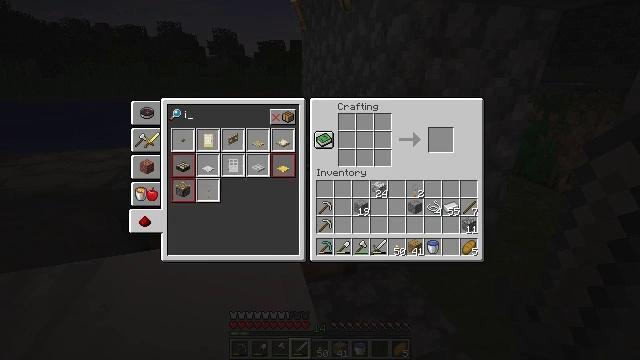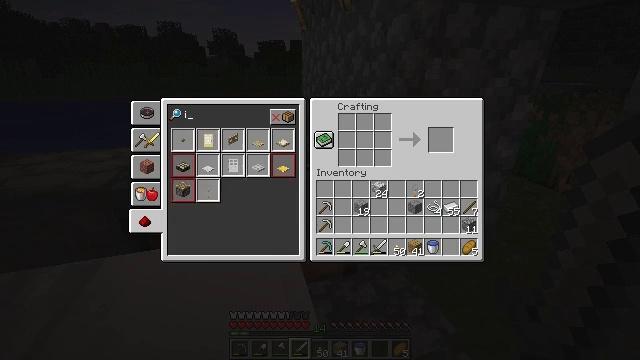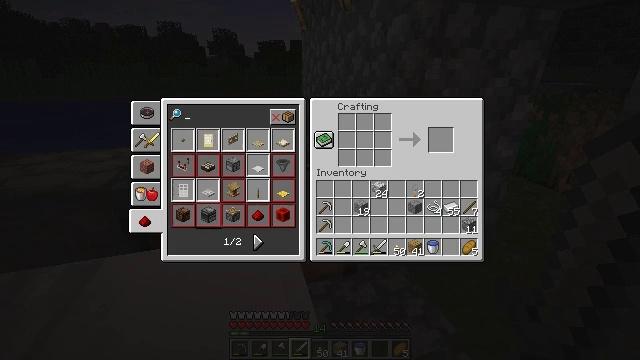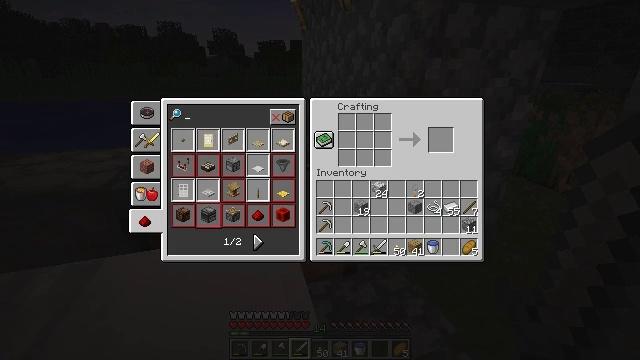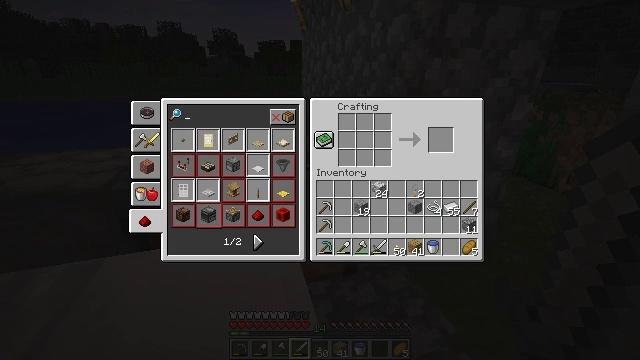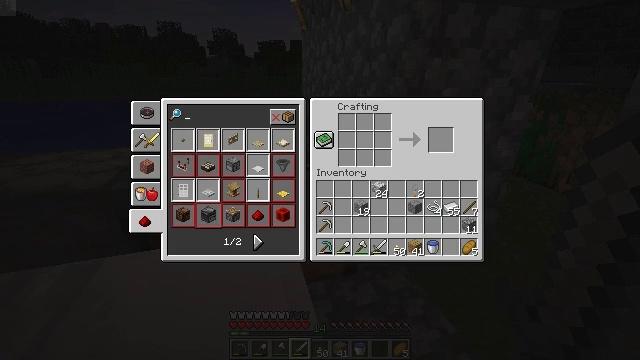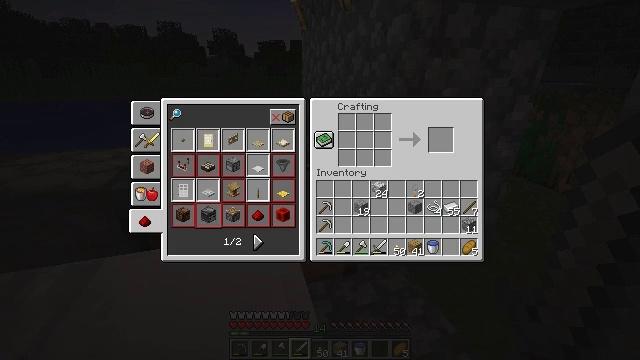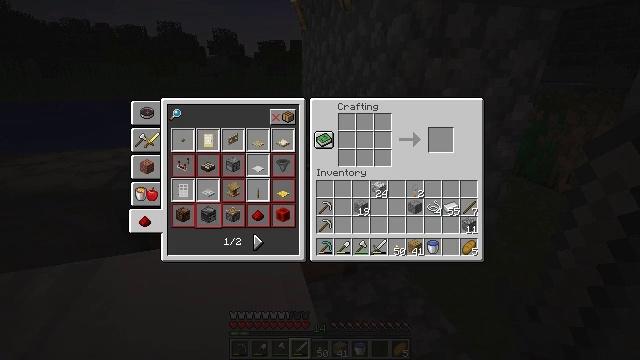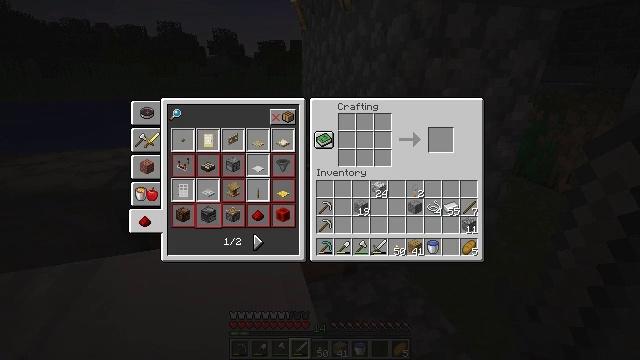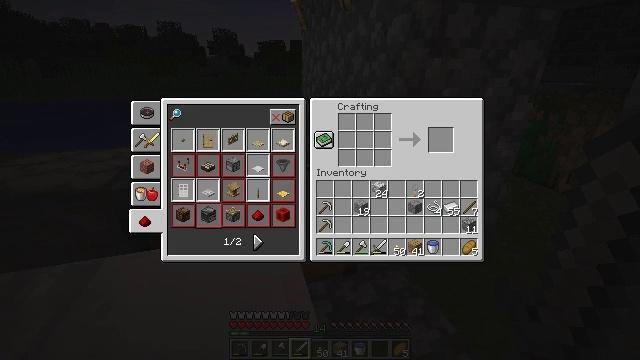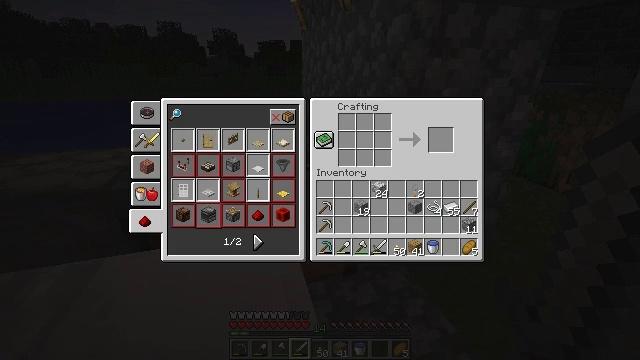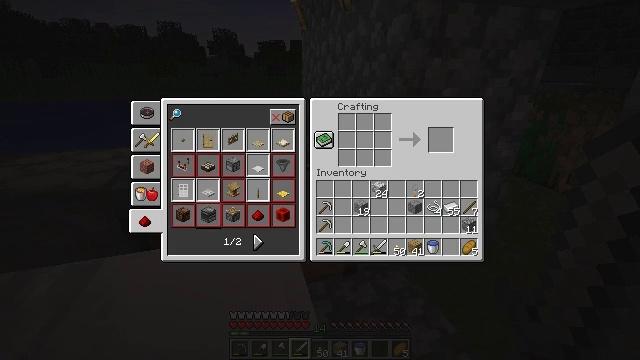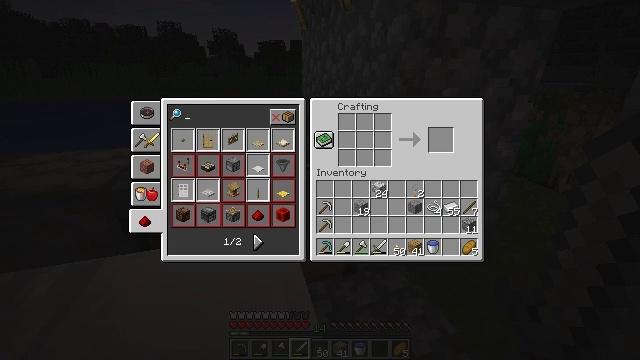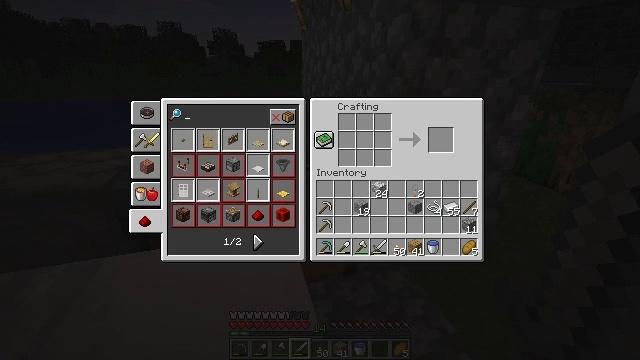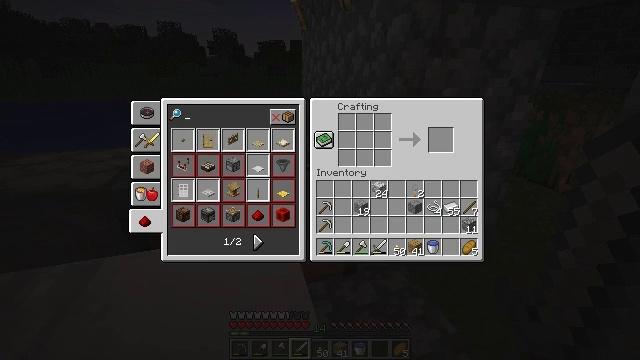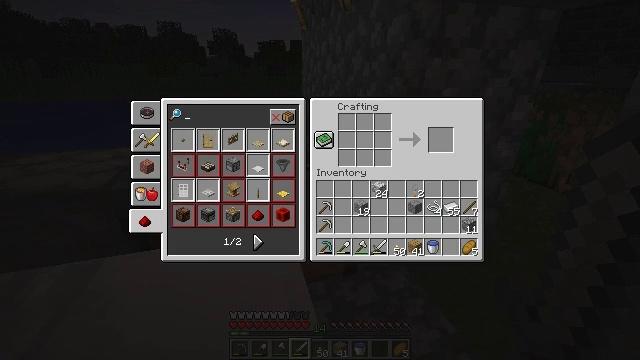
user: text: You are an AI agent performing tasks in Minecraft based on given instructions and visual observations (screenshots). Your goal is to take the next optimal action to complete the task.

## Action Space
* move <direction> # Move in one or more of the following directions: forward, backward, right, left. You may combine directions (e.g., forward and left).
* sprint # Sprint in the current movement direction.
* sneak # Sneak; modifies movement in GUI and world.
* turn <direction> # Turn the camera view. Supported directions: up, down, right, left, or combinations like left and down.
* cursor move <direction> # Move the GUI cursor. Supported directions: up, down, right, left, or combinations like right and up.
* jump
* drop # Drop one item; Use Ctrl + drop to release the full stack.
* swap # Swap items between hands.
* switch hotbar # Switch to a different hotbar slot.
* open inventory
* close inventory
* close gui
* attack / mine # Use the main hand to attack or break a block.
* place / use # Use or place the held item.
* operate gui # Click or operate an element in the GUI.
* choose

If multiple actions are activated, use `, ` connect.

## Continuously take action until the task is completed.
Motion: motion action
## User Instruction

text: Open the crafting grid and craft a crossbow.
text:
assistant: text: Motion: no_op
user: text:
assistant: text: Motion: no_op
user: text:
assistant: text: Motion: no_op
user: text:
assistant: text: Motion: no_op
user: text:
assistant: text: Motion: no_op
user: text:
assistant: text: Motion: no_op
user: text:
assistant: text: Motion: no_op
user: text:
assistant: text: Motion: no_op
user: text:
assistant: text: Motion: no_op
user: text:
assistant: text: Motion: no_op
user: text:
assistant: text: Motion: no_op
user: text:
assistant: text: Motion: no_op
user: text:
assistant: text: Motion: no_op
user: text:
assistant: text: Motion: no_op
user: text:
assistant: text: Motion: no_op
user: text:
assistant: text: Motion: no_op
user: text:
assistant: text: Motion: no_op
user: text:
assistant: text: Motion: no_op
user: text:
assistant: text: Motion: no_op
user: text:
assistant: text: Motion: no_op
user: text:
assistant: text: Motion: no_op
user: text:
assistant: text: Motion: no_op
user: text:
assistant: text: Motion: cursor move left
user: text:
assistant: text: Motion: no_op
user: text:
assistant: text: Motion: cursor move left
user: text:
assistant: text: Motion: no_op
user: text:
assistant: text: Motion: no_op
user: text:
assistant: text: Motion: no_op
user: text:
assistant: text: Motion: no_op
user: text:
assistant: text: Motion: no_op